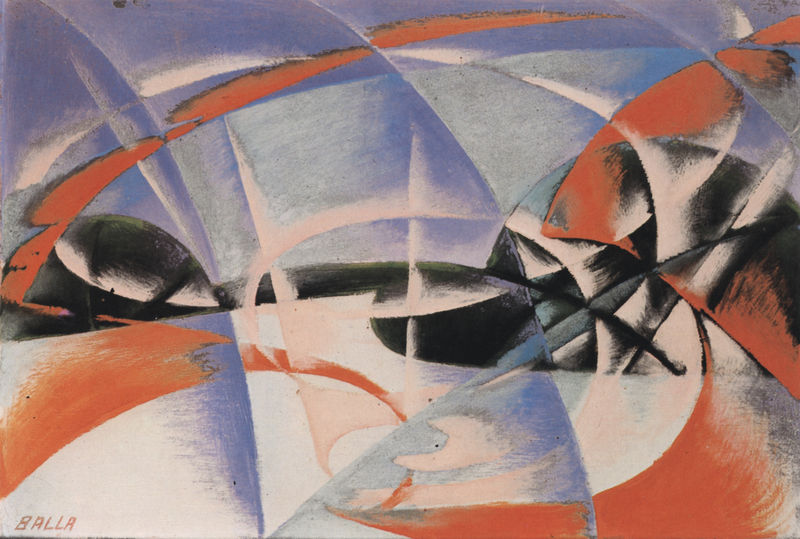
Titel: Velocità + paesaggio
Künstler: Giacomo Balla
Standort: Roma
Institution: (Privatsammlung)
Schlagwörter: blau, gemälde, himmel, weiß, kubismus, kubistisch, landschaft, bewegung, bunt, geschwungen, grau, hell, kreide, orange, schwarz, straße, haus, rot, tier, malerei, muster, augen, blass, gesicht, signatur, kalt, auge, rosa, rund, chaos, bewegt, hellblau, schwung, bogen, italien, moderne, warm, abstrakt, berge, farben, flächen, modern, formen, linien, figuren, querformat, wild, gerade, streifen, striche, abstraktion, bögen, kante, kurven, katze, futurismus, eckig, linie, kontur, form, scharz, brutal, konturen, strich, dynamik, klassische moderne, kreise, quer, gesciht, dynamisch, strudel, pfer, konvex, kreisförmig, kanten, plakativ, kreisel, geschwindigkeit, kandinsky, avantgarde, schwingungen, schnitte, facetten, gegenstandslos, kristallin, splitter, brechung, überschneidungen, zerschnitten, balla, hellrot, kreisig, dynamismus, zersplitterung, vehement, kaltwarmkontrast, giacomo balla, giacomo, fragmentiert, böge, futurist, katzenauge, knvex, speed